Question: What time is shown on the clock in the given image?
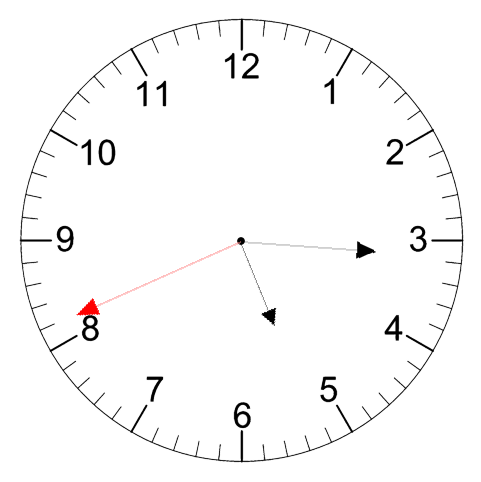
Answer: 05:15:41